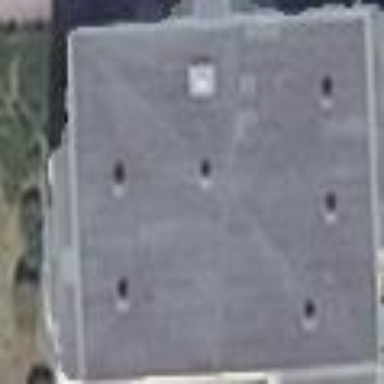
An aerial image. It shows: Flat-roofed building with grey roof.